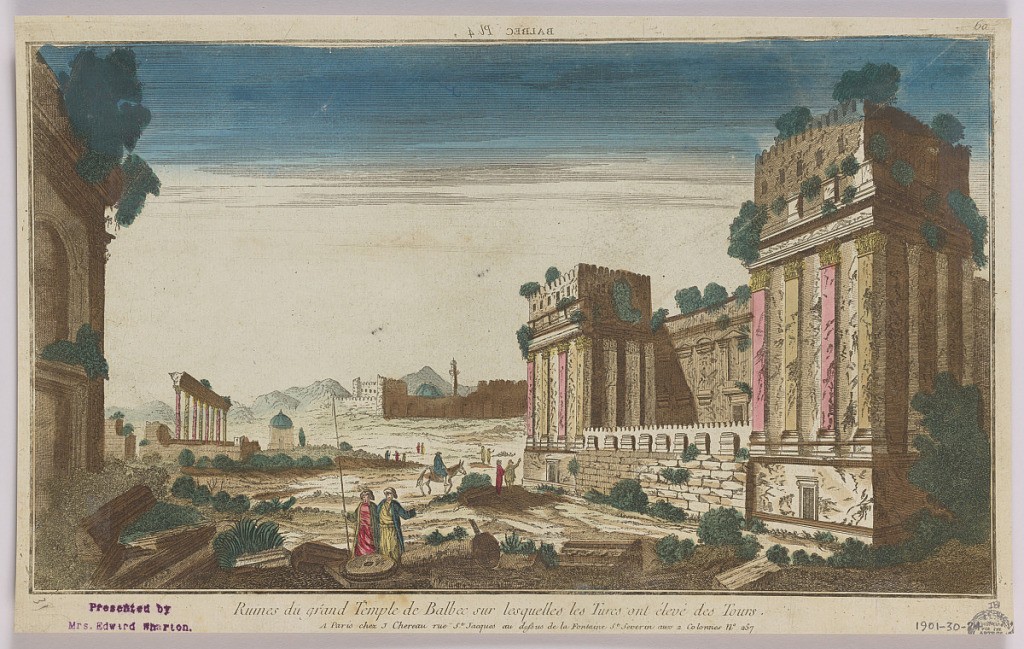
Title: Peep-show, Balbec Pl. 4, Ruines du Grand Temple de Balbec Sur Lesquelles les Turcs Ont Élevé des Tours, 60
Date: ca. 1750
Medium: Engraving in ink with washes of watercolor on paper, mounted on scrapbook page
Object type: Print
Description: Peep-show print